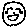
Label: smiley face